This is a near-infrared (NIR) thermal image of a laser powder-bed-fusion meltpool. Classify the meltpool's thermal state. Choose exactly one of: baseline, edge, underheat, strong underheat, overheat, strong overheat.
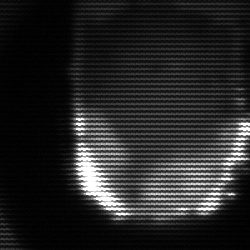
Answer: baseline